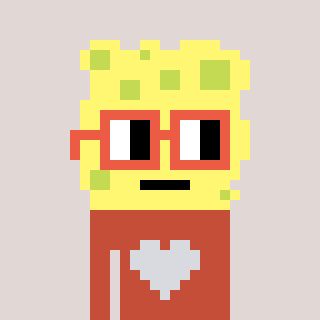
a pixel art character with square orange glasses, a sponge-shaped head and a rust-colored body on a warm background